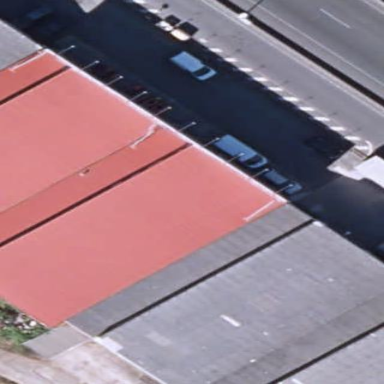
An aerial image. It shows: Industrial building.